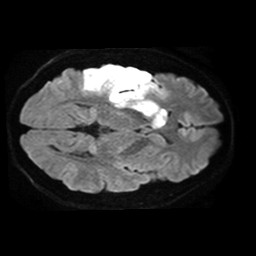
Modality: TRACE
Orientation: axial
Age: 35
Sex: male
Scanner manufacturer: philips
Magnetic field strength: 1.5 T
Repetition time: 3.957 s
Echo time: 0.09719 s